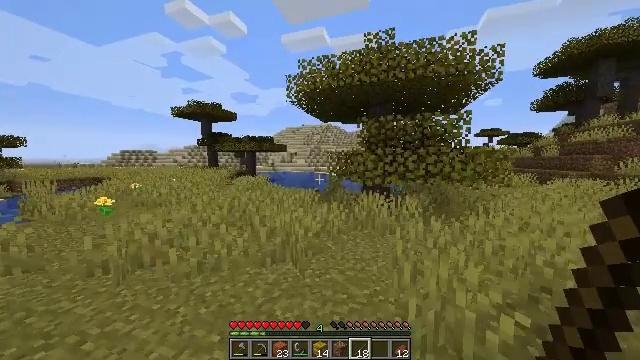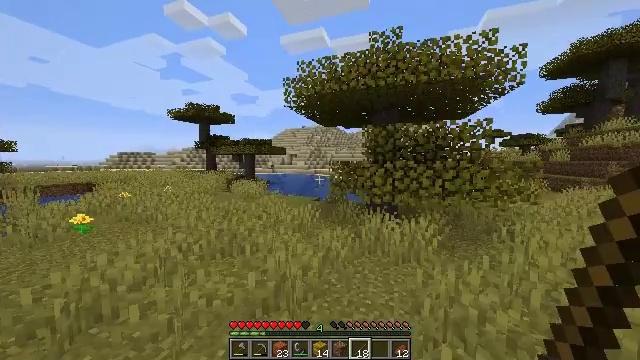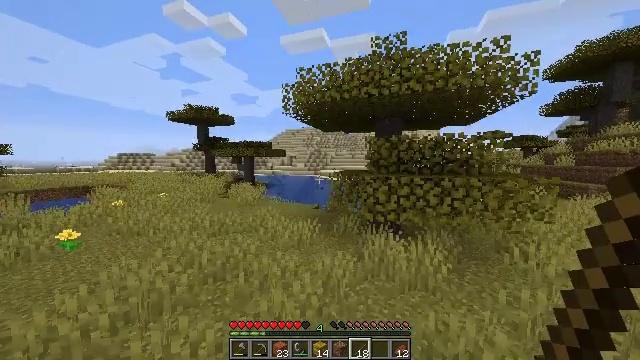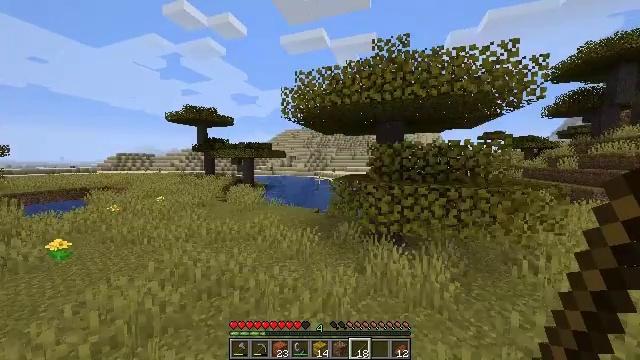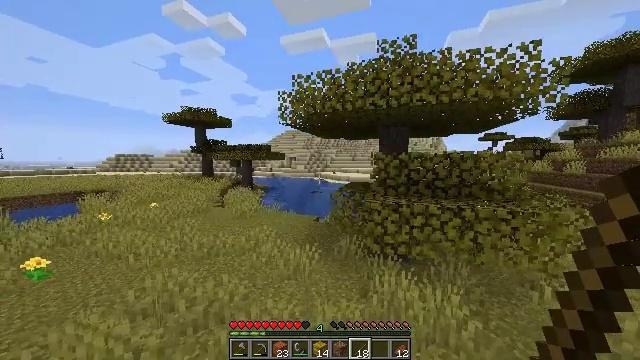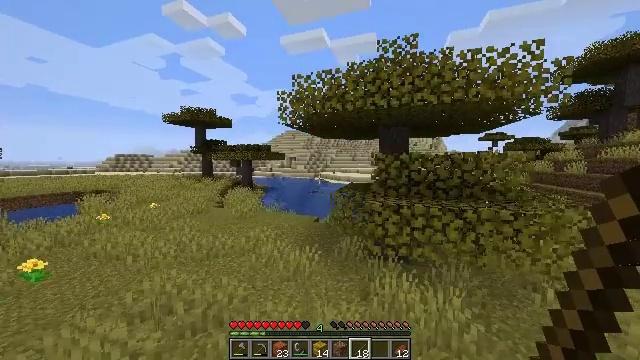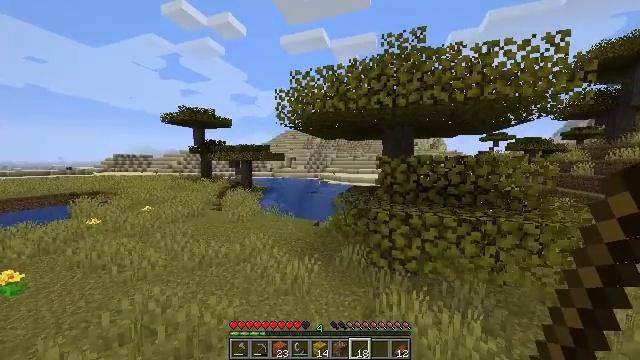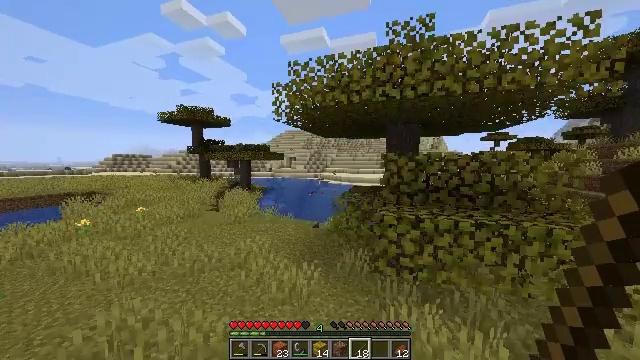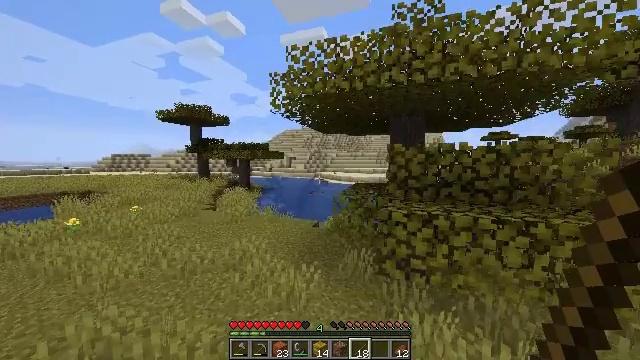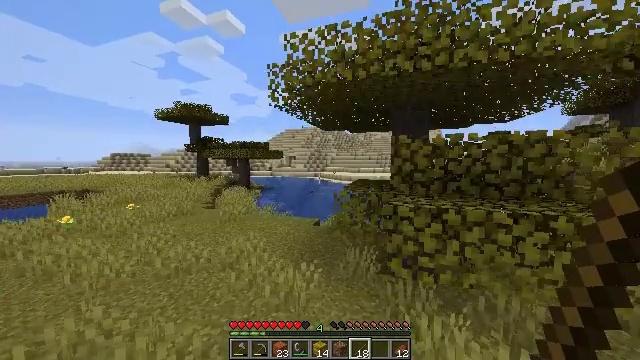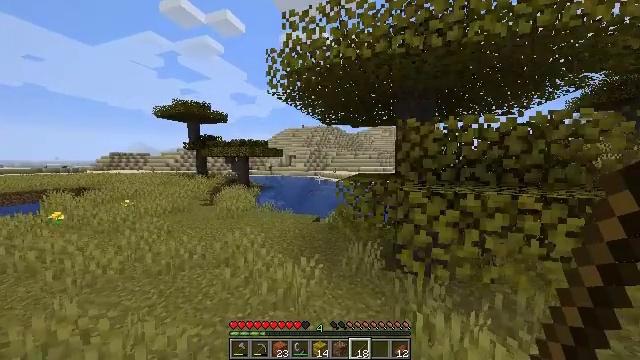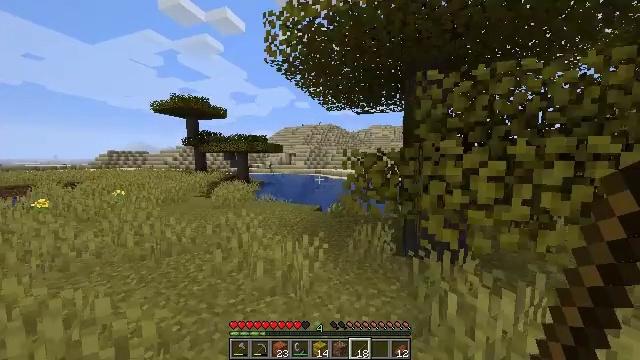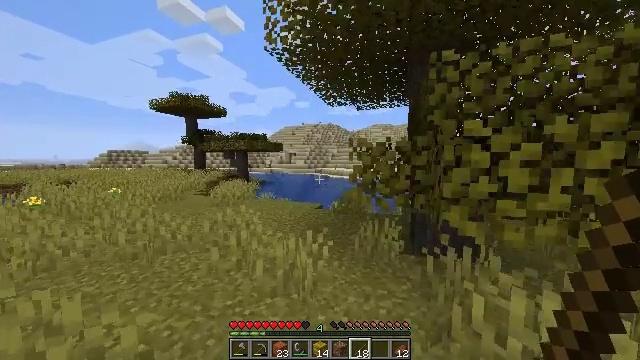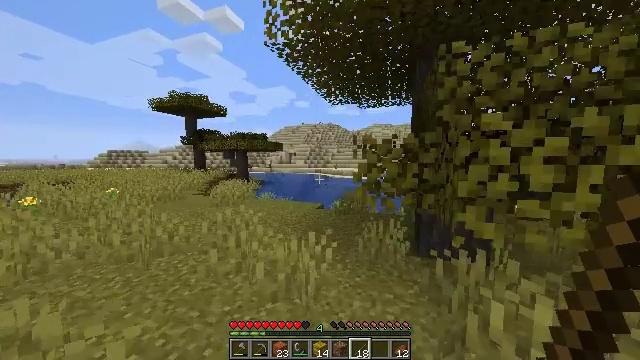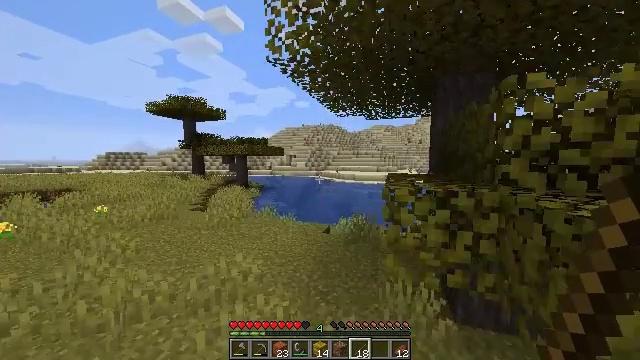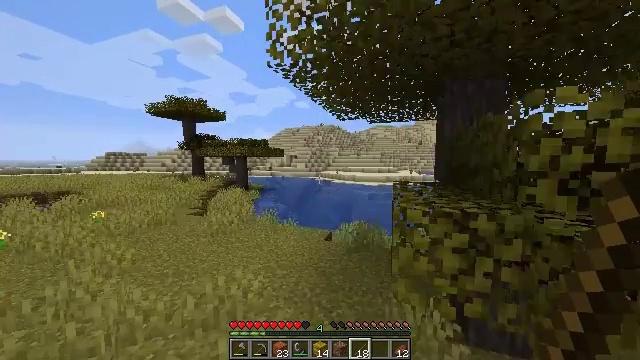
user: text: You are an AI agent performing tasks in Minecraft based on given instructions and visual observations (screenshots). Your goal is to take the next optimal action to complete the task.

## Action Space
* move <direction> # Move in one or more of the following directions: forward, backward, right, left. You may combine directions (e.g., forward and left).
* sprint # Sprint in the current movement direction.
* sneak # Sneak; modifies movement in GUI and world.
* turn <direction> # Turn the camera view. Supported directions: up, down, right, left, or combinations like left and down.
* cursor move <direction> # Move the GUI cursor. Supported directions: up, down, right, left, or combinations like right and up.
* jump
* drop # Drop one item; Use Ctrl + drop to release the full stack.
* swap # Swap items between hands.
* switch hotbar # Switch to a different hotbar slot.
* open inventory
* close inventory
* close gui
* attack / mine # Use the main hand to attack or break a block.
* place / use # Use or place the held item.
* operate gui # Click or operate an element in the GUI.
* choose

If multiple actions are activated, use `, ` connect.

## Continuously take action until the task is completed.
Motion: motion action
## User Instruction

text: Break the dead bush for sticks.
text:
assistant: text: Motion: move forward, sprint, jump
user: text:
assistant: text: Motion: move forward, sprint, jump
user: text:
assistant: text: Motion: move forward, sprint, jump
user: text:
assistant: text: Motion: move forward, sprint, jump
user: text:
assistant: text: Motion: move forward, sprint, jump
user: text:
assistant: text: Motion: move forward, sprint, jump
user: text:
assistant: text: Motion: move forward, sprint, jump
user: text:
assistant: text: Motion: move forward, sprint, jump
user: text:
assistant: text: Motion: move forward and move left, sprint, jump
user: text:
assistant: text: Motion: move forward and move left, sprint, jump
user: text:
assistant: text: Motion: move forward and move left, sprint, jump
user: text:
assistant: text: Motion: move forward and move left, sprint, jump
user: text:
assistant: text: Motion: move forward and move left, sprint, jump
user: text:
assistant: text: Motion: move forward and move left, sprint, jump
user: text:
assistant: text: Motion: move forward and move left, sprint, jump
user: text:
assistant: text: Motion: move forward and move left, sprint, jump
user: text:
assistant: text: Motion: move forward and move left, sprint, jump
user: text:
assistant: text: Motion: move forward and move left, sprint, jump
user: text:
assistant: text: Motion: move forward and move left, sprint, jump
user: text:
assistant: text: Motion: move forward and move left, sprint, jump
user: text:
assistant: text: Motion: move forward and move left, sprint, jump
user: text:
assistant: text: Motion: move forward and move left, sprint, jump
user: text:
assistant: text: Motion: move forward and move left, sprint, jump
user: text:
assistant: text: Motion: move forward and move left, sprint, jump
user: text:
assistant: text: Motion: move forward and move left, sprint, jump
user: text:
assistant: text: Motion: move forward and move left, sprint, jump
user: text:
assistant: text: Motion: move forward and move left, sprint, jump
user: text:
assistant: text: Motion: move forward and move left, sprint, jump
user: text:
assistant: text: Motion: move forward and move left, sprint, jump
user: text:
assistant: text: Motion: move forward and move left, sprint, jump